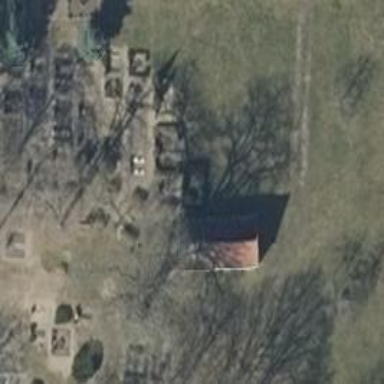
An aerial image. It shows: Cemetery.